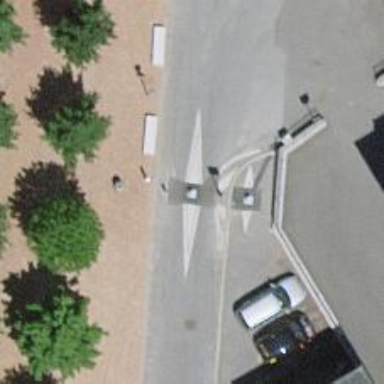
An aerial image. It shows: Rising bollard is in place as barrier.